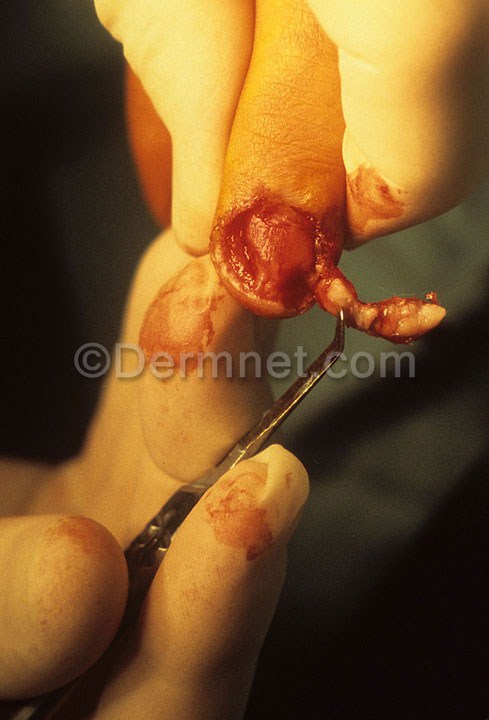
Disease: Warts Molluscum and other Viral Infections